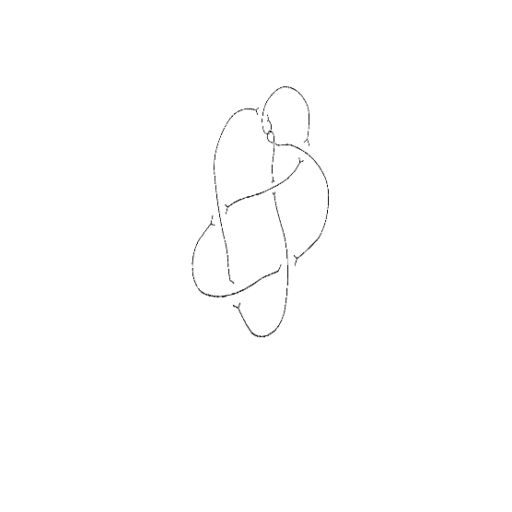
Crossing number: 9